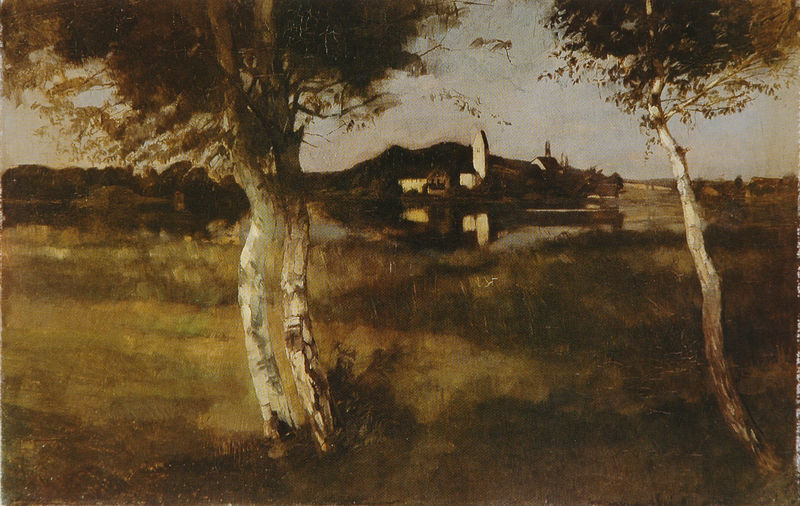
Titel: Am Weßlinger See
Künstler: Carl Schuch
Standort: Bremen
Institution: Kunsthalle
Schlagwörter: baum, berg, blau, blätter, dunkel, gemälde, himmel, laub, schatten, wasser, wolken, aquarell, bäume, fluss, grün, kirchturm, landschaft, see, teich, ufer, äste, abend, braun, fenster, grau, licht, schwarz, weiss, zeichnung, dach, gebäude, gras, wiese, malerei, bild, spiegel, öl, ast, bach, baumstamm, birke, birken, feld, horizont, häuser, hügel, natur, spiegelung, stamm, weide, weite, brücke, kirche, sträucher, blatt, pflanzen, wald, turm, ruhig, ruhe, ort, dorf, idylle, rand, stämme, draussen, stimmung, still, ton in ton, kloster, idyllisch, sumpf, entspannung, verwischt, buschwerk, böcklin, rinde, worpswede, auen, dachau, brau, doppelt, kronen, trum, linden, entfernung, bildparallelen, insel im see, biken, weie, farbwahl, spiuegelunf